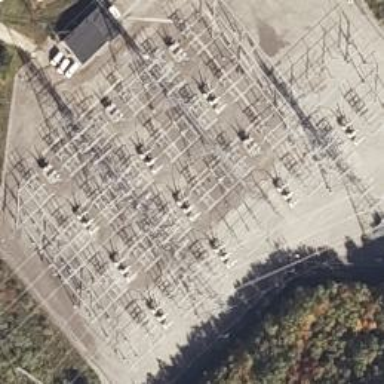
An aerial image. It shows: Switch for power supply.